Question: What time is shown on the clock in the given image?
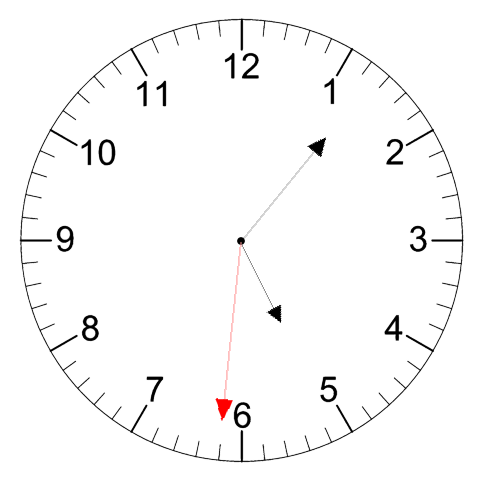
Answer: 05:06:31